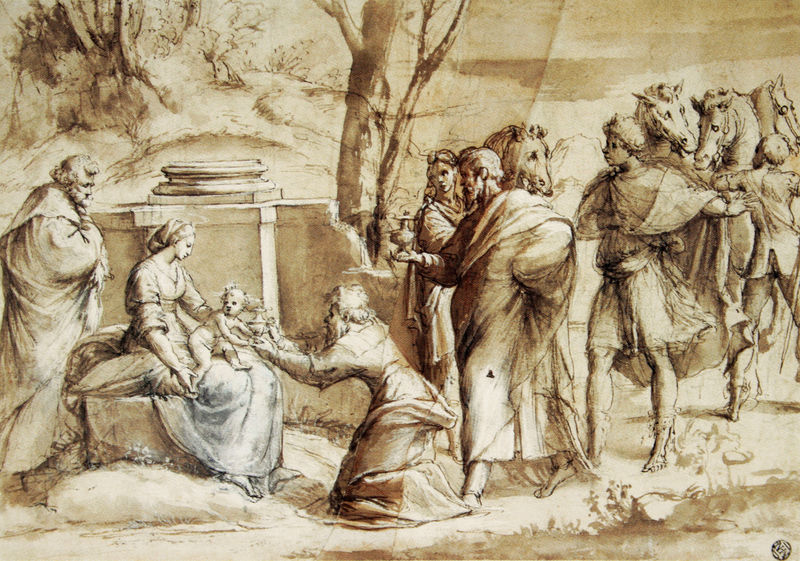
Titel: Die Anbetung der drei Könige
Künstler: Polidoro da Caravaggio
Standort: Paris
Institution: Louvre
Schlagwörter: baum, blau, gruppe, mann, nackt, umhang, weiß, bäume, landschaft, sitzen, äste, bewegung, braun, frau, frisur, grau, köpfe, männer, skizze, szene, zeichnung, tuch, weg, wand, architektur, bibel, diener, sockel, stehen, ast, baumstamm, gräser, stamm, zweige, sträucher, boden, gewand, gold, kelch, mantel, drei, familie, gewänder, kind, mutter, höhle, ohren, wald, brunnen, pferd, pferde, reiter, schuppen, hellblau, papier, studie, mauer, grafik, graphik, linien, baby, sepia, könig, faltenwurf, laviert, tusche, ruine, scheune, knien, koloriert, geschenk, entwurf, quader, christus, jesus, ross, nüstern, weihrauch, prozession, plan, könige, maum, heilige, basis, säulenbasis, anbeten, jünger, rösser, heilig, maria, kupferstich, madonna, gefäße, anbetung, gabe, lavierung, christi, josef, joseph, geburt, säugling, weihnachten, ankommen, säulenstumpf, magier, heilige familie, jesuskind, geschenke, gaben, dreikönige, muttergottes, myrrhe, heilige drei könige, melchior, heraneilen, knieender, pferdeknecht, jofeph, koiloriert, jesuskindd